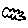
Label: cloud